Field crop: maize
Growth stage: 1
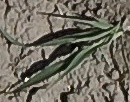
Species: sorghum